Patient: sex M, age 46
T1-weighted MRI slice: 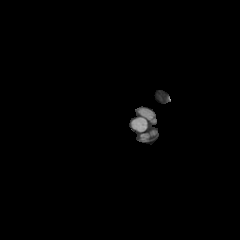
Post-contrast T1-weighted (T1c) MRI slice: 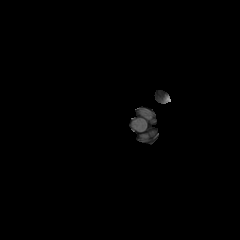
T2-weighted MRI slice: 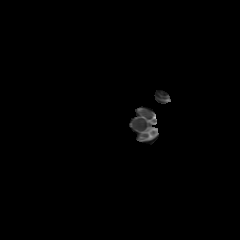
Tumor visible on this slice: no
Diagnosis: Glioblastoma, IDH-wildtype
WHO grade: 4